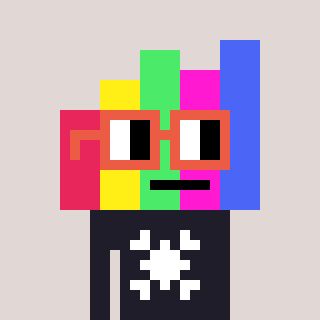
a pixel art character with square orange glasses, a bar chart-shaped head and a grayscale-colored body on a warm background